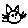
Label: cat